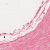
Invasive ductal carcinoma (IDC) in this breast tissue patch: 0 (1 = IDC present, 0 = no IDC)